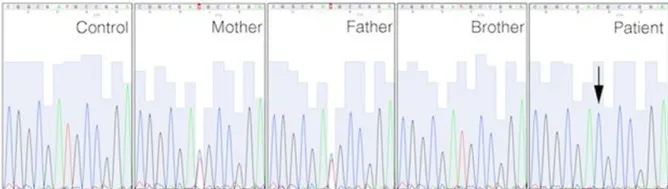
Identification of start filled loss mutation in CD70. (B) DNA electropherograms show the region containing the mutation in CD70 in the family. The homozygous missense mutation is indicated by an arrow.
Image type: chart (chart)